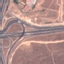
Label: Highway